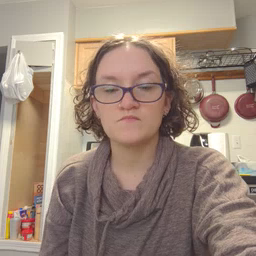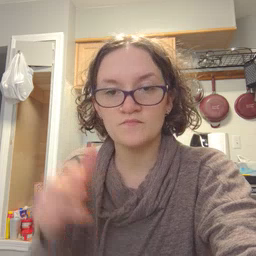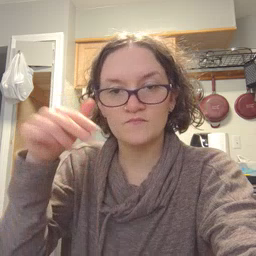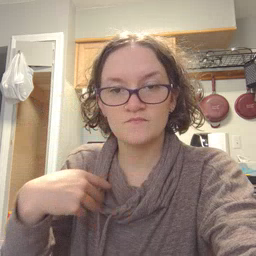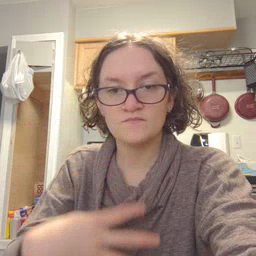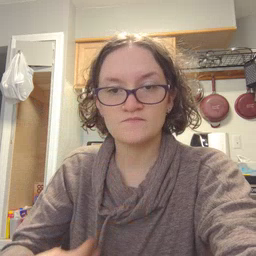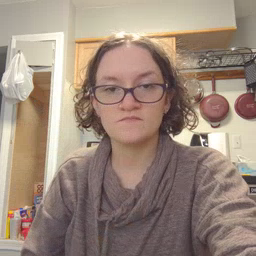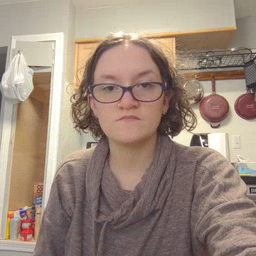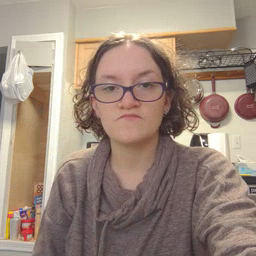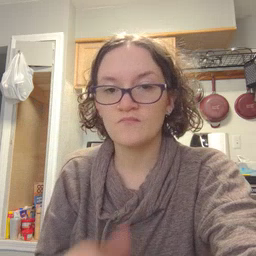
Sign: zebra